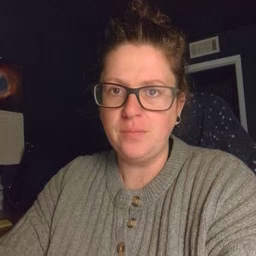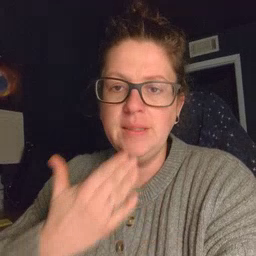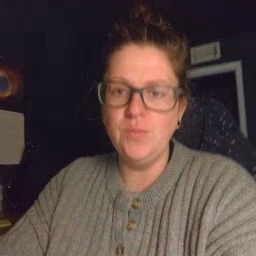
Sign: thankyou